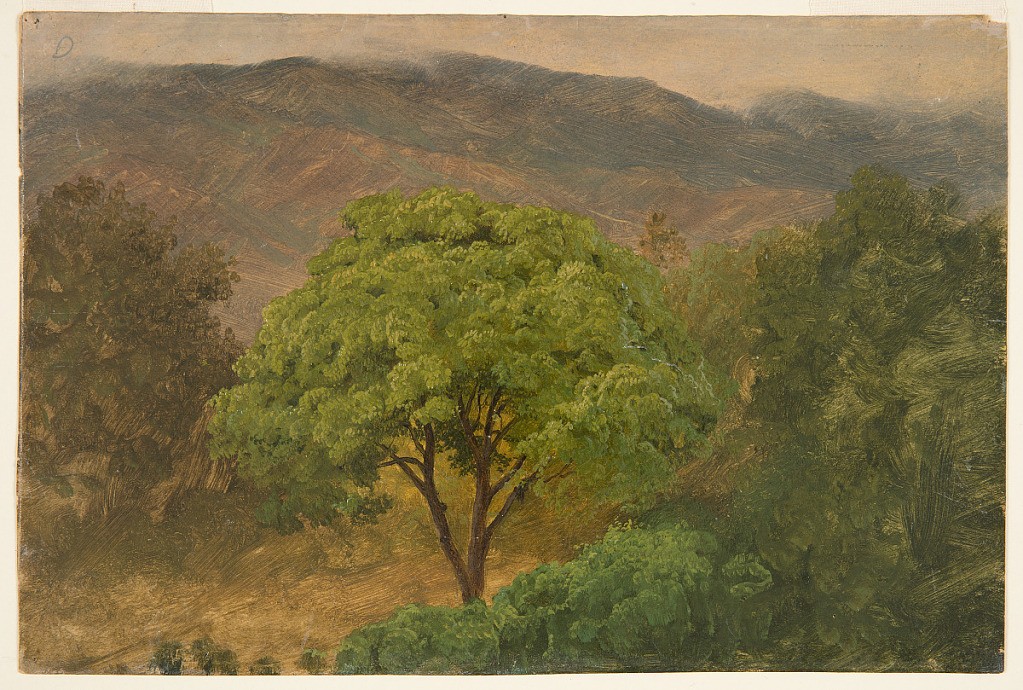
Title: Guinep Tree in the Mountains, Jamaica
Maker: Frederic Edwin Church, American, 1826–1900
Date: May–September 1865
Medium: Oil and graphite on tan paperboard
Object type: Drawing
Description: Landscape sketch showing a view of guinep tree with a densely wooded mountain gorge in Jamaica. In the middle distance at center, the tree is shown with a billowing green canopy. Trees and other vegetation are loosely rendered at left and right. In the background, a brown and green mountain range stretches across the horizon and is crowned in a layer of low-lying clouds.